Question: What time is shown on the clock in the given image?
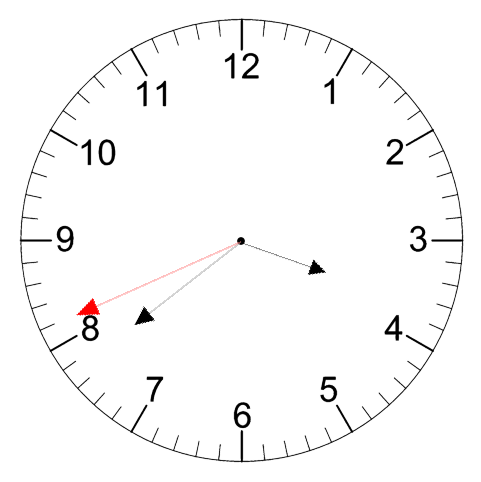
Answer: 03:38:41